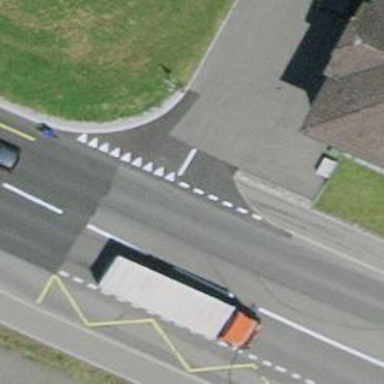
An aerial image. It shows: Road with "give way" sign.